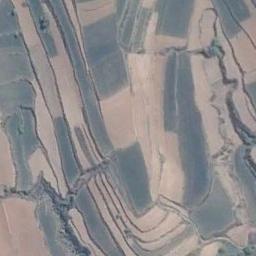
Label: terrace